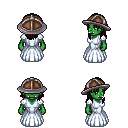
a pixel art fantasy rpg character, female body template, orc, green skin, underdress, magenta pants, brown long hairstyle, chain helm, brown shoes, four views (front, back, left, right), 2x2 character sprite sheet, small pixel art, hard edges, no anti-aliasing